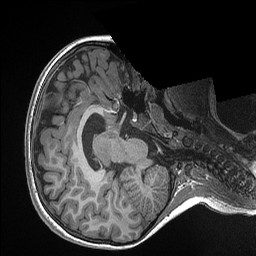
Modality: T1w
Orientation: axial
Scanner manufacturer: siemens
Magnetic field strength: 3 T
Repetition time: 2.3 s
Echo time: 0.00298 s